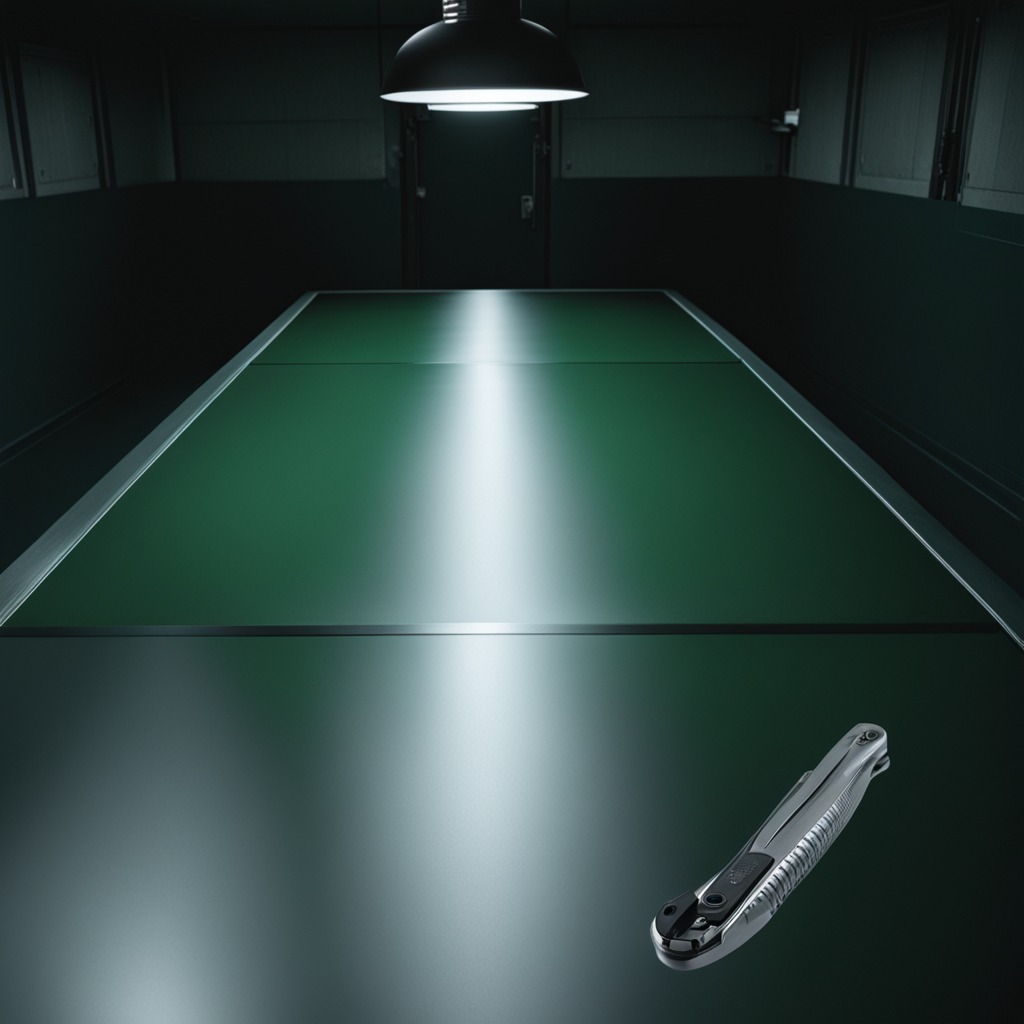
A utility knife lies on a clean empty table in a railway signal maintenance room lit by harsh overhead fluorescents photorealistic surface textures crisp shadows high dynamic range